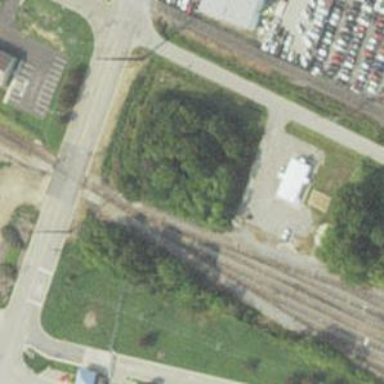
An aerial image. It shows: Rail spur service.